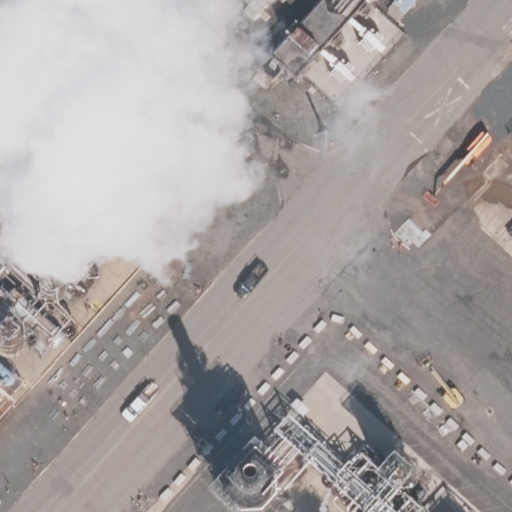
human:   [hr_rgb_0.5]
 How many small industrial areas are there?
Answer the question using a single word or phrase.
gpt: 0

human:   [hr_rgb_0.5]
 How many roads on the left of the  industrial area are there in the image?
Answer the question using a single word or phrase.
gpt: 1

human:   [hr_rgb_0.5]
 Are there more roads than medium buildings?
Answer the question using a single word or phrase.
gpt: yes

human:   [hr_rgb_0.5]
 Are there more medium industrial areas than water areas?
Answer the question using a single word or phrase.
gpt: no

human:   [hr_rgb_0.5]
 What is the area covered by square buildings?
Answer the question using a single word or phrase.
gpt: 0m2

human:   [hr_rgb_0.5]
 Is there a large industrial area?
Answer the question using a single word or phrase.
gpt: yes

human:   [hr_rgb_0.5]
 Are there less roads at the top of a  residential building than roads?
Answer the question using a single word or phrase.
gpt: yes

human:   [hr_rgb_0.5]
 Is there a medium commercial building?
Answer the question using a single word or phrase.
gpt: no

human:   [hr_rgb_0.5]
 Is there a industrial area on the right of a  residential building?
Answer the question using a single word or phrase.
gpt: no

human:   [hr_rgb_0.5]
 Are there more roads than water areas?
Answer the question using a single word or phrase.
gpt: yes

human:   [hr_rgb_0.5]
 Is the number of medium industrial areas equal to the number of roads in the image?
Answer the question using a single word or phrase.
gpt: no

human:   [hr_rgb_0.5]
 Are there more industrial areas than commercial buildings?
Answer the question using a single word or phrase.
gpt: yes

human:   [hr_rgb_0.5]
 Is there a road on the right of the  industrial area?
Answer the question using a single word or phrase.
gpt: no

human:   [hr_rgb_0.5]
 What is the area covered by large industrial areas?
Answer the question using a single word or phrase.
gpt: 10583m2

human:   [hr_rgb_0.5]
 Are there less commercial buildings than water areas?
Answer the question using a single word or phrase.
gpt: no

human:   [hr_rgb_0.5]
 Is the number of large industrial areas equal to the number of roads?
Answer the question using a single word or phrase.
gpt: yes

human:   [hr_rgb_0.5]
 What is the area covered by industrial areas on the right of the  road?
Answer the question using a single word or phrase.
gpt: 10583m2

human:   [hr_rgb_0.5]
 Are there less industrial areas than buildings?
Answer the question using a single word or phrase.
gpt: no

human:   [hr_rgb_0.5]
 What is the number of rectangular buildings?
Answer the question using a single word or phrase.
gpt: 0

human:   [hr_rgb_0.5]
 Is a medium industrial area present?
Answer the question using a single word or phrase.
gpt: no

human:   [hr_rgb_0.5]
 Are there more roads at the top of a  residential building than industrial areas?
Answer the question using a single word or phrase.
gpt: no

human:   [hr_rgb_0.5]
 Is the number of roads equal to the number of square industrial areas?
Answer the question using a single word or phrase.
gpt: no

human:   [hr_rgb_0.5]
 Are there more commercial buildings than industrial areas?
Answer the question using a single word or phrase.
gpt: no

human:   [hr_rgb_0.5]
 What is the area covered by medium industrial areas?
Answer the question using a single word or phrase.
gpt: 0m2

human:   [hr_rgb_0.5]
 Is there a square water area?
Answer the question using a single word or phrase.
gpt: no

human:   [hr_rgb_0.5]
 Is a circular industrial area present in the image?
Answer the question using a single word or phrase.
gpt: no

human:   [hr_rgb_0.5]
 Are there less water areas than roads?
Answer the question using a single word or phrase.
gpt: yes

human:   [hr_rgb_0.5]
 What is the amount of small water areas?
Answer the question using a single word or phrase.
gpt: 0

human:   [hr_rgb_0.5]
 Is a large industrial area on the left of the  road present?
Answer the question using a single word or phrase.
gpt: no

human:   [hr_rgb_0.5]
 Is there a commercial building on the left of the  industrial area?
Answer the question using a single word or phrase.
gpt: no

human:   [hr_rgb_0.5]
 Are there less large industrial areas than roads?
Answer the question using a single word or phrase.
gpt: no

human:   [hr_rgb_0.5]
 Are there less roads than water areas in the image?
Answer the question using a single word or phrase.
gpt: no

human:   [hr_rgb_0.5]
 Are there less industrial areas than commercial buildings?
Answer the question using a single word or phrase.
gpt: no

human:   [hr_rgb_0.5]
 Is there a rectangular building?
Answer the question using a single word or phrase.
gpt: no

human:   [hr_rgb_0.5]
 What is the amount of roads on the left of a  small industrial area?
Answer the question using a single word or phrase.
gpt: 0

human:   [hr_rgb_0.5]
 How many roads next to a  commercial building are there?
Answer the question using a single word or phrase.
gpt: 0